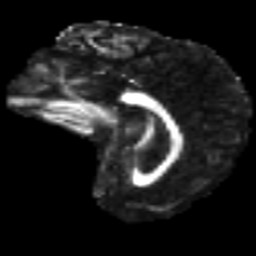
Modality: FA
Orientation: sagittal
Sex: male
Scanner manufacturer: ge
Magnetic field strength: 3 T
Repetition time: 7 s
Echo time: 0.08 s